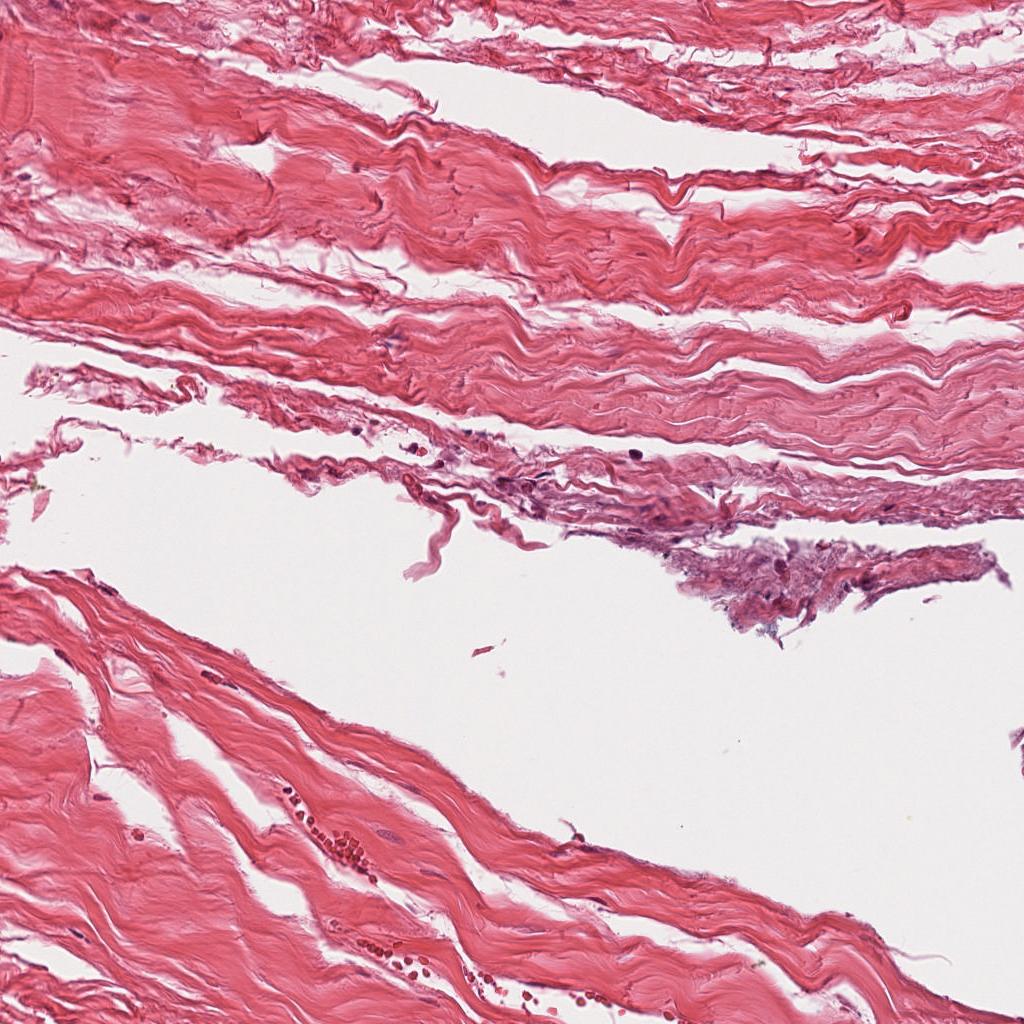
Label: Non-Tumor